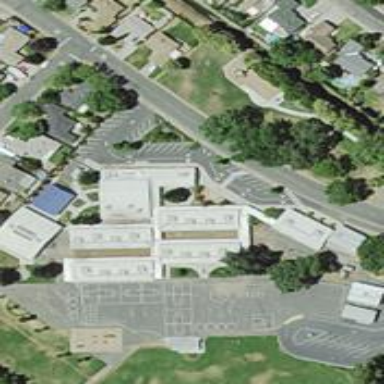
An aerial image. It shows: School.